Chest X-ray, PA view. Patient: 33 years old, sex F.
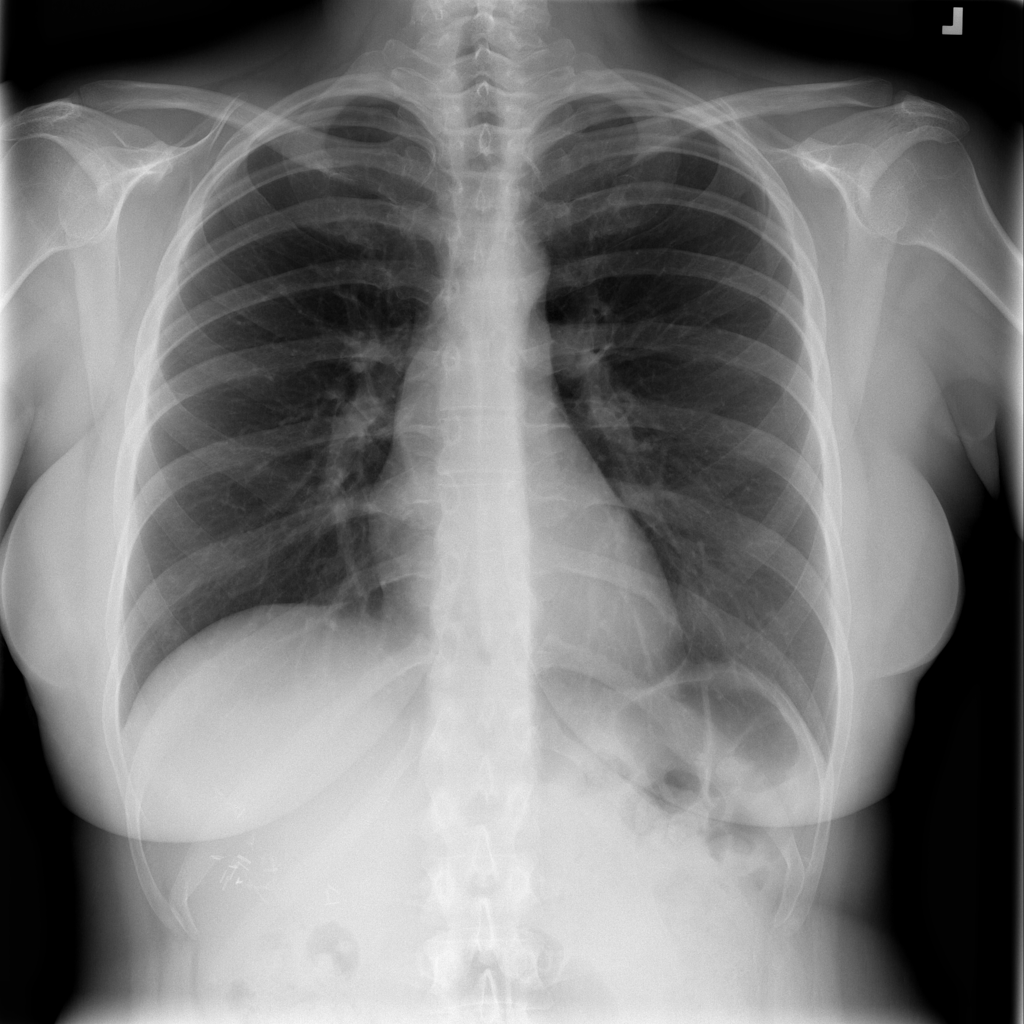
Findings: No Finding